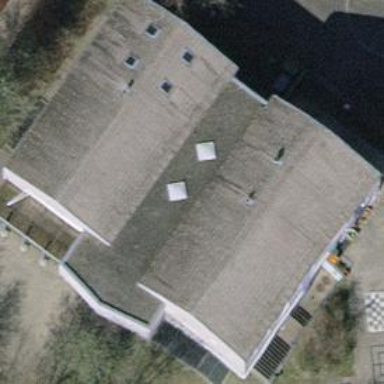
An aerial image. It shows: Kindergarten building.